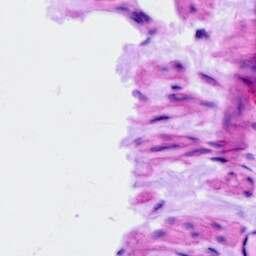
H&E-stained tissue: Ovarian